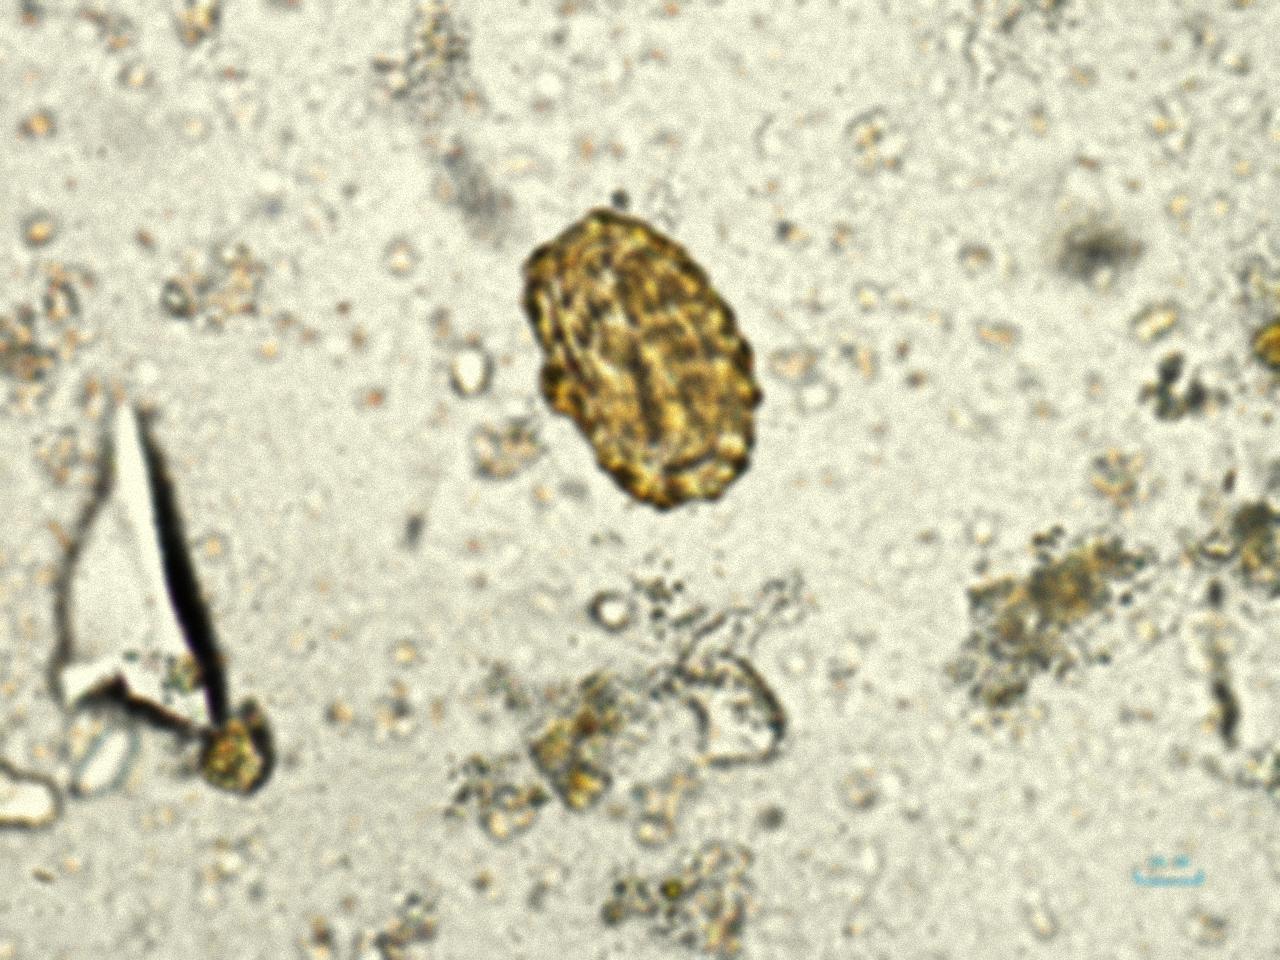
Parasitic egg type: Ascaris lumbricoides